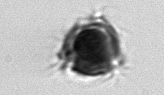
Label: Mesodinium